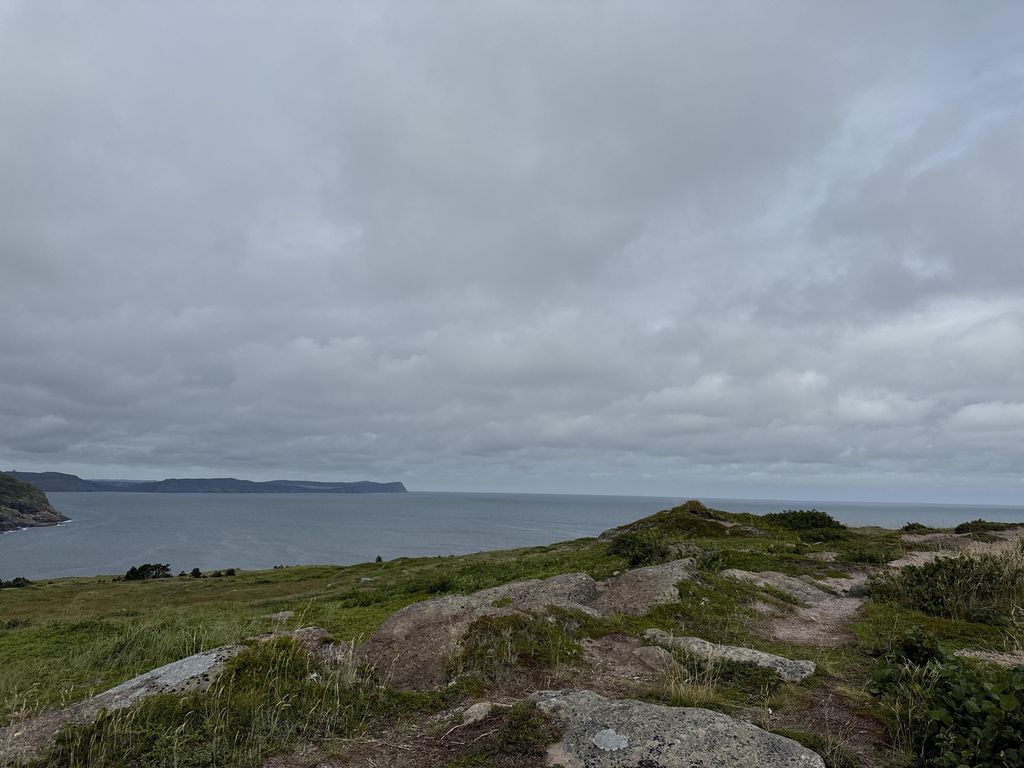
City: st_johns